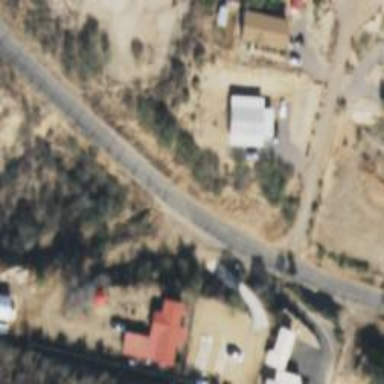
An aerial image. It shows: Residential road.